You are looking at a signal-to-image encoding: consecutive vibration samples arranged as the rows of a grayscale square. Determine the bearing's health state. Answer with exactly one of: normal, inner_race, outer_race, ball.
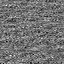
Answer: normal